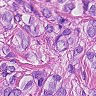
Metastatic tissue present: yes